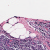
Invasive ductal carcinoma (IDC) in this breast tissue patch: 0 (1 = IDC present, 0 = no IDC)